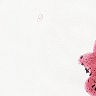
Metastatic tissue present: no